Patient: sex M, age 71
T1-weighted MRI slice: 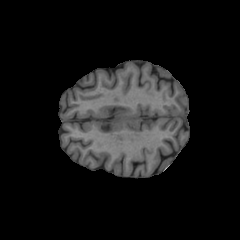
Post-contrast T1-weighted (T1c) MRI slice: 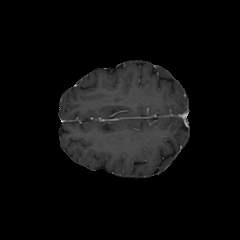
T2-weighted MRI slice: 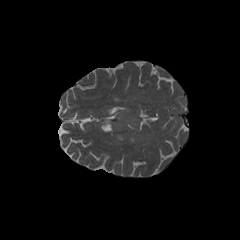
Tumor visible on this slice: yes
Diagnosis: Astrocytoma, IDH-wildtype
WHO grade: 2